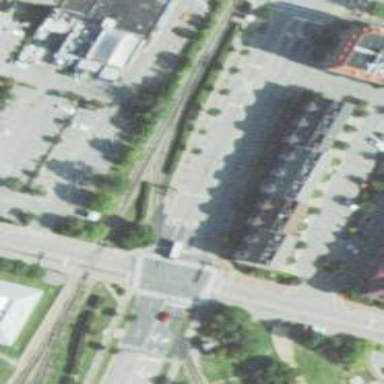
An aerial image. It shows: Railway crossing.